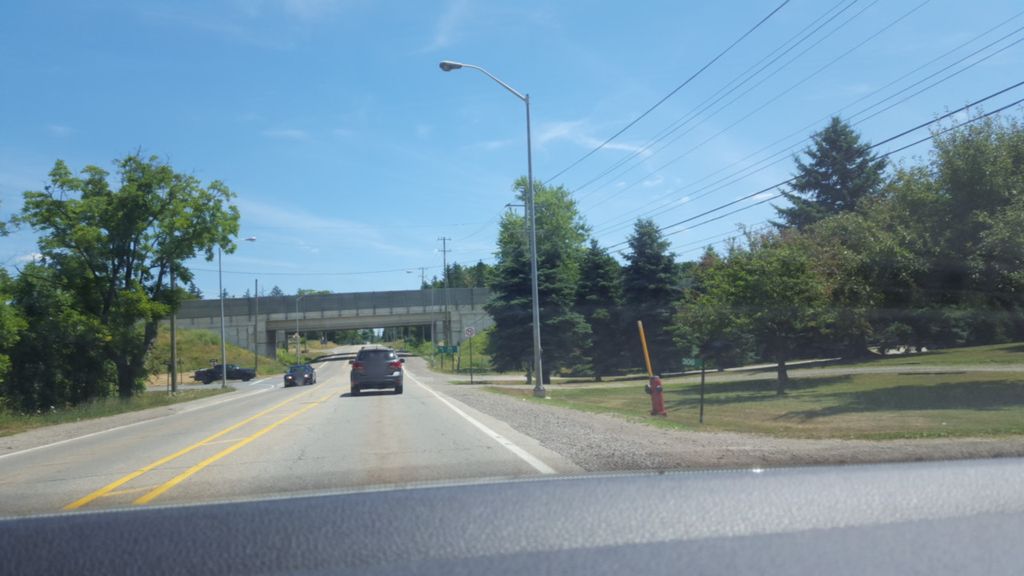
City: hamilton